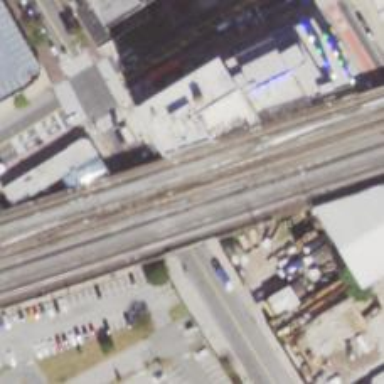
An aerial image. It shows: Railway bridge with electrified rails.